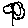
Label: flower